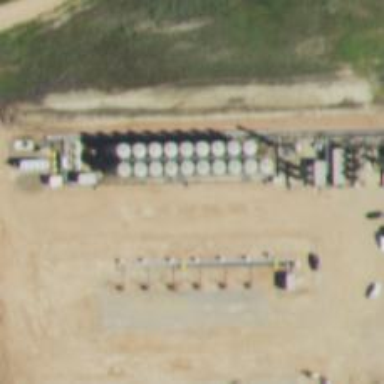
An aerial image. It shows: Storage tank that is man-made.